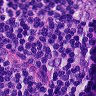
Metastatic tissue present: yes